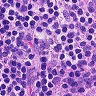
Metastatic tissue present: no